Question: I'm starting to use zurb foundation and would like to know what the "foundation way" of sizing inputs and selects is.
Basically i got row with four columns and in each one a form element.
By default every element has a different height.

So again, what would be the zurb foundation way to size the elements evenly?
Thanks in advance!
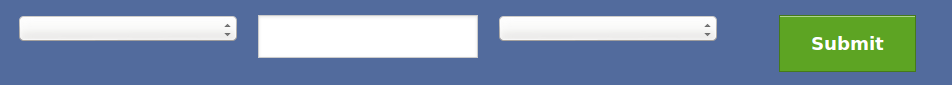
Answer: Take a look at this Foundation form mixin: <URL>
If you are using SASS, you can do something like this:
'''
select {
@include form-element;
}
'''
Doing so, you'll have all form inputs and selects with the same look and feel.
Beware of the width property set by this mixin, which is 100%.